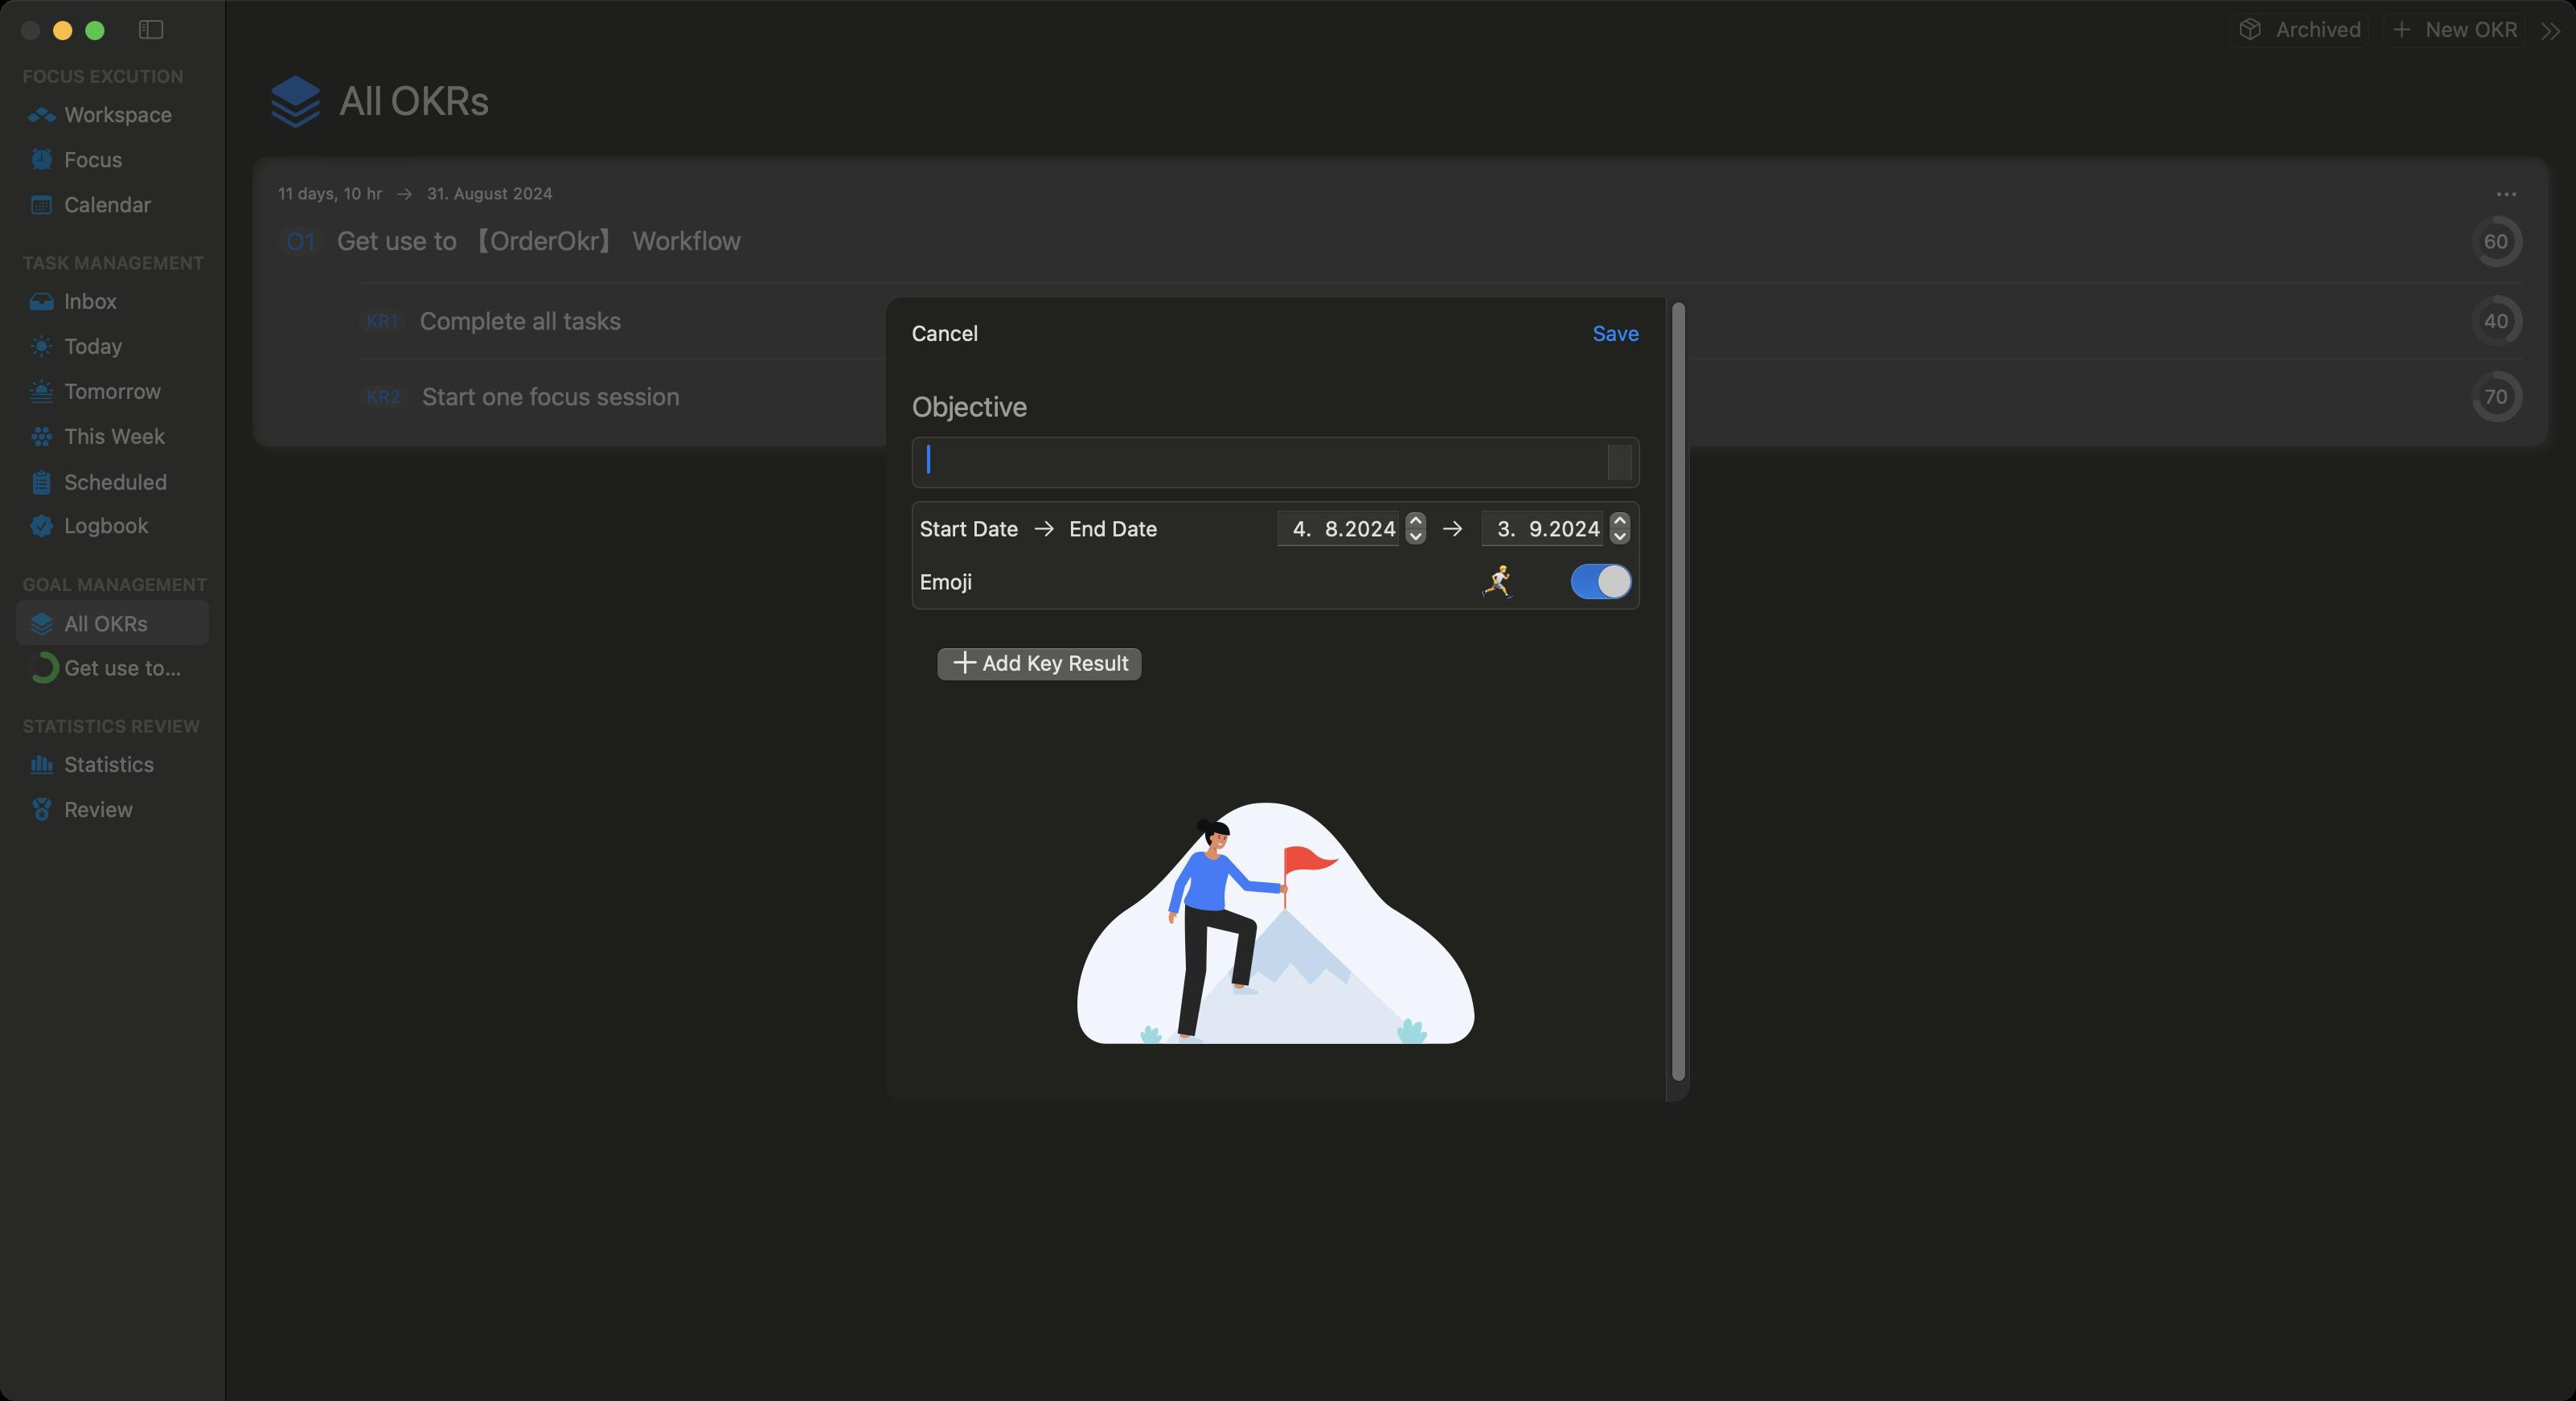
Accessibility tree:
{"name": "OrderOkr", "role": "AXWindow", "description": null, "role_description": "standard window", "value": null, "position": "10.00;122.00", "size": "1602;871", "children": [{"name": null, "role": "AXGroup", "description": null, "role_description": "group", "value": null, "position": "0.00;0.00", "size": "1602;871", "children": [{"name": null, "role": "AXSplitGroup", "description": null, "role_description": "split group", "value": null, "position": "0.00;0.00", "size": "1602;871", "children": [{"name": null, "role": "AXGroup", "description": null, "role_description": "group", "value": null, "position": "0.00;0.00", "size": "140;871", "children": [{"name": null, "role": "AXScrollArea", "description": null, "role_description": "scroll area", "value": null, "position": "0.00;38.00", "size": "140;833", "children": [{"name": null, "role": "AXOutline", "description": "Sidebar", "role_description": "outline", "value": null, "position": "0.00;38.00", "size": "140;833", "children": [{"name": null, "role": "AXRow", "description": null, "role_description": "outline row", "value": null, "position": "0.00;38.00", "size": "140;19", "children": [{"name": null, "role": "AXCell", "description": null, "role_description": "cell", "value": null, "position": "10.00;38.00", "size": "120;19", "children": [{"name": null, "role": "AXGroup", "description": null, "role_description": "group", "value": null, "position": "14.00;38.00", "size": "124;19", "children": [{"name": null, "role": "AXHeading", "description": "FOCUS EXCUTION", "role_description": "heading", "value": null, "position": "14.00;40.50", "size": "100;14", "children": []}]}]}]}, {"name": null, "role": "AXRow", "description": null, "role_description": "outline row", "value": null, "position": "0.00;57.00", "size": "140;28", "children": [{"name": null, "role": "AXCell", "description": null, "role_description": "cell", "value": null, "position": "10.00;57.00", "size": "120;28", "children": [{"name": null, "role": "AXButton", "description": "Workspace", "role_description": "button", "value": null, "position": "17.00;63.00", "size": "90;16", "children": []}]}]}, {"name": null, "role": "AXRow", "description": null, "role_description": "outline row", "value": null, "position": "0.00;85.00", "size": "140;28", "children": [{"name": null, "role": "AXCell", "description": null, "role_description": "cell", "value": null, "position": "10.00;85.00", "size": "120;28", "children": [{"name": null, "role": "AXButton", "description": "Focus", "role_description": "button", "value": null, "position": "20.00;91.04", "size": "56;16", "children": []}]}]}, {"name": null, "role": "AXRow", "description": null, "role_description": "outline row", "value": null, "position": "0.00;113.00", "size": "140;28", "children": [{"name": null, "role": "AXCell", "description": null, "role_description": "cell", "value": null, "position": "10.00;113.00", "size": "120;28", "children": [{"name": null, "role": "AXButton", "description": "Calendar", "role_description": "button", "value": null, "position": "19.50;119.00", "size": "75;16", "children": []}]}]}, {"name": null, "role": "AXRow", "description": null, "role_description": "outline row", "value": null, "position": "0.00;154.00", "size": "140;19", "children": [{"name": null, "role": "AXCell", "description": null, "role_description": "cell", "value": null, "position": "10.00;154.00", "size": "120;19", "children": [{"name": null, "role": "AXGroup", "description": null, "role_description": "group", "value": null, "position": "14.00;154.00", "size": "124;19", "children": [{"name": null, "role": "AXHeading", "description": "TASK MANAGEMENT", "role_description": "heading", "value": null, "position": "14.00;156.50", "size": "114;14", "children": []}]}]}]}, {"name": null, "role": "AXRow", "description": null, "role_description": "outline row", "value": null, "position": "0.00;173.00", "size": "140;28", "children": [{"name": null, "role": "AXCell", "description": null, "role_description": "cell", "value": null, "position": "10.00;173.00", "size": "120;28", "children": [{"name": null, "role": "AXButton", "description": "Inbox", "role_description": "button", "value": null, "position": "18.50;179.00", "size": "54;16", "children": []}]}]}, {"name": null, "role": "AXRow", "description": null, "role_description": "outline row", "value": null, "position": "0.00;201.00", "size": "140;28", "children": [{"name": null, "role": "AXCell", "description": null, "role_description": "cell", "value": null, "position": "10.00;201.00", "size": "120;28", "children": [{"name": null, "role": "AXButton", "description": "Today", "role_description": "button", "value": null, "position": "19.00;206.79", "size": "58;16", "children": []}]}]}, {"name": null, "role": "AXRow", "description": null, "role_description": "outline row", "value": null, "position": "0.00;229.00", "size": "140;28", "children": [{"name": null, "role": "AXCell", "description": null, "role_description": "cell", "value": null, "position": "10.00;229.00", "size": "120;28", "children": [{"name": null, "role": "AXButton", "description": "Tomorrow", "role_description": "button", "value": null, "position": "18.50;234.83", "size": "82;16", "children": []}]}]}, {"name": null, "role": "AXRow", "description": null, "role_description": "outline row", "value": null, "position": "0.00;257.00", "size": "140;28", "children": [{"name": null, "role": "AXCell", "description": null, "role_description": "cell", "value": null, "position": "10.00;257.00", "size": "120;28", "children": [{"name": null, "role": "AXButton", "description": "This Week", "role_description": "button", "value": null, "position": "19.50;263.00", "size": "84;16", "children": []}]}]}, {"name": null, "role": "AXRow", "description": null, "role_description": "outline row", "value": null, "position": "0.00;285.00", "size": "140;28", "children": [{"name": null, "role": "AXCell", "description": null, "role_description": "cell", "value": null, "position": "10.00;285.00", "size": "120;28", "children": [{"name": null, "role": "AXButton", "description": "Scheduled", "role_description": "button", "value": null, "position": "20.50;291.00", "size": "84;16", "children": []}]}]}, {"name": null, "role": "AXRow", "description": null, "role_description": "outline row", "value": null, "position": "0.00;313.00", "size": "140;28", "children": [{"name": null, "role": "AXCell", "description": null, "role_description": "cell", "value": null, "position": "10.00;313.00", "size": "120;28", "children": [{"name": null, "role": "AXButton", "description": "Logbook", "role_description": "button", "value": null, "position": "18.50;318.58", "size": "74;16", "children": []}]}]}, {"name": null, "role": "AXRow", "description": null, "role_description": "outline row", "value": null, "position": "0.00;354.00", "size": "140;19", "children": [{"name": null, "role": "AXCell", "description": null, "role_description": "cell", "value": null, "position": "10.00;354.00", "size": "120;19", "children": [{"name": null, "role": "AXGroup", "description": null, "role_description": "group", "value": null, "position": "14.00;354.00", "size": "124;19", "children": [{"name": null, "role": "AXHeading", "description": "GOAL MANAGEMENT", "role_description": "heading", "value": null, "position": "14.00;356.50", "size": "116;14", "children": []}]}]}]}, {"name": null, "role": "AXRow", "description": null, "role_description": "outline row", "value": null, "position": "0.00;373.00", "size": "140;28", "children": [{"name": null, "role": "AXCell", "description": null, "role_description": "cell", "value": null, "position": "10.00;373.00", "size": "120;28", "children": [{"name": null, "role": "AXButton", "description": "All OKRs", "role_description": "button", "value": null, "position": "18.00;379.33", "size": "74;16", "children": []}]}]}, {"name": null, "role": "AXRow", "description": null, "role_description": "outline row", "value": null, "position": "0.00;401.00", "size": "140;28", "children": [{"name": null, "role": "AXCell", "description": null, "role_description": "cell", "value": null, "position": "10.00;401.00", "size": "120;28", "children": [{"name": null, "role": "AXButton", "description": "Get use to 【OrderOkr】 Workflow", "role_description": "button", "value": null, "position": "17.00;405.00", "size": "96;20", "children": []}]}]}, {"name": null, "role": "AXRow", "description": null, "role_description": "outline row", "value": null, "position": "0.00;442.00", "size": "140;19", "children": [{"name": null, "role": "AXCell", "description": null, "role_description": "cell", "value": null, "position": "10.00;442.00", "size": "120;19", "children": [{"name": null, "role": "AXGroup", "description": null, "role_description": "group", "value": null, "position": "14.00;442.00", "size": "124;19", "children": [{"name": null, "role": "AXHeading", "description": "STATISTICS REVIEW", "role_description": "heading", "value": null, "position": "14.00;444.50", "size": "111;14", "children": []}]}]}]}, {"name": null, "role": "AXRow", "description": null, "role_description": "outline row", "value": null, "position": "0.00;461.00", "size": "140;28", "children": [{"name": null, "role": "AXCell", "description": null, "role_description": "cell", "value": null, "position": "10.00;461.00", "size": "120;28", "children": [{"name": null, "role": "AXButton", "description": "Statistics", "role_description": "button", "value": null, "position": "19.00;467.00", "size": "78;16", "children": []}]}]}, {"name": null, "role": "AXRow", "description": null, "role_description": "outline row", "value": null, "position": "0.00;489.00", "size": "140;28", "children": [{"name": null, "role": "AXCell", "description": null, "role_description": "cell", "value": null, "position": "10.00;489.00", "size": "120;28", "children": [{"name": null, "role": "AXButton", "description": "Review", "role_description": "button", "value": null, "position": "20.00;494.83", "size": "63;16", "children": []}]}]}, {"name": null, "role": "AXColumn", "description": null, "role_description": "column", "value": null, "position": "10.00;38.00", "size": "120;833", "children": []}]}]}]}, {"name": null, "role": "AXSplitter", "description": null, "role_description": "splitter", "value": 140.0, "position": "140.00;38.00", "size": "1;833", "children": []}, {"name": null, "role": "AXGroup", "description": null, "role_description": "group", "value": null, "position": "141.00;0.00", "size": "1461;871", "children": [{"name": null, "role": "AXScrollArea", "description": null, "role_description": "scroll area", "value": null, "position": "141.00;38.00", "size": "1461;833", "children": [{"name": null, "role": "AXTable", "description": null, "role_description": "list", "value": null, "position": "141.00;38.00", "size": "1461;833", "children": [{"name": null, "role": "AXRow", "description": null, "role_description": "table row", "value": null, "position": "141.00;38.00", "size": "1461;48", "children": [{"name": null, "role": "AXCell", "description": null, "role_description": "cell", "value": null, "position": "149.00;38.00", "size": "1444;48", "children": [{"name": null, "role": "AXImage", "description": "Hdr", "role_description": "image", "value": null, "position": "165.50;44.00", "size": "37;36", "children": []}, {"name": null, "role": "AXStaticText", "description": null, "role_description": "text", "value": "All OKRs", "position": "211.00;47.25", "size": "94;29", "children": []}]}]}, {"name": null, "role": "AXRow", "description": null, "role_description": "table row", "value": null, "position": "141.00;85.50", "size": "1461;0", "children": [{"name": null, "role": "AXCell", "description": null, "role_description": "cell", "value": null, "position": "141.00;85.50", "size": "1461;0", "children": [{"name": null, "role": "AXGroup", "description": null, "role_description": "group", "value": null, "position": "149.00;85.50", "size": "1444;0", "children": []}]}]}, {"name": null, "role": "AXRow", "description": null, "role_description": "table row", "value": null, "position": "141.00;85.50", "size": "1461;204", "children": [{"name": null, "role": "AXCell", "description": null, "role_description": "cell", "value": null, "position": "149.00;85.50", "size": "1444;204", "children": [{"name": null, "role": "AXStaticText", "description": null, "role_description": "text", "value": "11 days, 10 hr", "position": "173.00;114.10", "size": "65;13", "children": []}, {"name": null, "role": "AXImage", "description": "Right", "role_description": "image", "value": null, "position": "247.00;117.00", "size": "10;8", "children": []}, {"name": null, "role": "AXStaticText", "description": null, "role_description": "text", "value": "31. August 2024", "position": "265.50;114.10", "size": "79;13", "children": []}, {"name": "More", "role": "AXPopUpButton", "description": null, "role_description": "pop up button", "value": null, "position": "1549.00;113.50", "size": "20;14", "children": []}, {"name": null, "role": "AXStaticText", "description": null, "role_description": "text", "value": "O1", "position": "178.00;140.33", "size": "18;19", "children": []}, {"name": null, "role": "AXStaticText", "description": null, "role_description": "text", "value": "Get use to 【OrderOkr】 Workflow", "position": "209.50;140.33", "size": "252;19", "children": []}, {"name": null, "role": "AXProgressIndicator", "description": "60", "role_description": "progress indicator", "value": 0.6000000238418579, "position": "1537.00;134.00", "size": "32;32", "children": []}, {"name": null, "role": "AXStaticText", "description": null, "role_description": "text", "value": "KR1", "position": "228.00;192.40", "size": "20;14", "children": []}, {"name": null, "role": "AXStaticText", "description": null, "role_description": "text", "value": "Complete all tasks", "position": "261.00;189.90", "size": "126;19", "children": []}, {"name": null, "role": "AXProgressIndicator", "description": "40", "role_description": "progress indicator", "value": 0.4000000059604645, "position": "1537.00;183.50", "size": "32;32", "children": []}, {"name": null, "role": "AXStaticText", "description": null, "role_description": "text", "value": "KR2", "position": "228.00;239.40", "size": "22;14", "children": []}, {"name": null, "role": "AXStaticText", "description": null, "role_description": "text", "value": "Start one focus session", "position": "262.50;236.90", "size": "160;19", "children": []}, {"name": null, "role": "AXProgressIndicator", "description": "70", "role_description": "progress indicator", "value": 0.699999988079071, "position": "1537.00;230.50", "size": "32;32", "children": []}]}]}, {"name": null, "role": "AXColumn", "description": null, "role_description": "column", "value": null, "position": "141.00;38.00", "size": "1461;833", "children": []}]}]}]}]}]}, {"name": null, "role": "AXGroup", "description": null, "role_description": "group", "value": null, "position": "0.00;0.00", "size": "1602;38", "children": []}, {"name": null, "role": "AXToolbar", "description": null, "role_description": "toolbar", "value": null, "position": "0.00;0.00", "size": "1602;38", "children": [{"name": null, "role": "AXButton", "description": "Hide Sidebar", "role_description": "button", "value": null, "position": "76.00;0.00", "size": "36;38", "children": [{"name": null, "role": "AXButton", "description": "Hide Sidebar", "role_description": "button", "value": null, "position": "85.00;8.00", "size": "18;16", "children": []}]}, {"name": null, "role": "AXButton", "description": "Archived", "role_description": "button", "value": null, "position": "1382.00;0.00", "size": "96;38", "children": [{"name": null, "role": "AXButton", "description": "Archived", "role_description": "button", "value": null, "position": "1391.50;9.00", "size": "78;16", "children": []}]}, {"name": null, "role": "AXButton", "description": "New OKR", "role_description": "button", "value": null, "position": "1478.00;0.00", "size": "97;38", "children": [{"name": null, "role": "AXButton", "description": "New OKR", "role_description": "button", "value": null, "position": "1487.00;9.00", "size": "79;16", "children": []}]}, {"name": null, "role": "AXPopUpButton", "description": "more toolbar items", "role_description": "pop up button", "value": null, "position": "1571.00;12.00", "size": "26;14", "children": []}]}, {"name": null, "role": "AXButton", "description": null, "role_description": "close button", "value": null, "position": "12.00;11.00", "size": "14;16", "children": []}, {"name": null, "role": "AXButton", "description": null, "role_description": "zoom button", "value": null, "position": "52.00;11.00", "size": "14;16", "children": [{"name": null, "role": "AXGroup", "description": null, "role_description": "group", "value": null, "position": "52.00;11.00", "size": "14;16", "children": [{"name": null, "role": "AXGroup", "description": null, "role_description": "group", "value": null, "position": "52.00;11.00", "size": "14;16", "children": []}]}]}, {"name": null, "role": "AXButton", "description": null, "role_description": "minimize button", "value": null, "position": "32.00;11.00", "size": "14;16", "children": []}, {"name": null, "role": "AXSheet", "description": null, "role_description": "sheet", "value": null, "position": "551.00;185.00", "size": "500;500", "children": [{"name": null, "role": "AXGroup", "description": null, "role_description": "group", "value": null, "position": "551.00;185.00", "size": "500;500", "children": [{"name": null, "role": "AXScrollArea", "description": null, "role_description": "scroll area", "value": null, "position": "551.00;185.00", "size": "500;500", "children": [{"name": null, "role": "AXTable", "description": null, "role_description": "list", "value": null, "position": "551.00;185.00", "size": "500;500", "children": [{"name": null, "role": "AXRow", "description": null, "role_description": "table row", "value": null, "position": "551.00;195.00", "size": "485;24", "children": [{"name": null, "role": "AXCell", "description": null, "role_description": "cell", "value": null, "position": "567.00;195.00", "size": "453;24", "children": [{"name": null, "role": "AXButton", "description": "Cancel", "role_description": "button", "value": null, "position": "567.00;199.00", "size": "42;16", "children": []}, {"name": null, "role": "AXButton", "description": "Save", "role_description": "button", "value": null, "position": "990.50;199.00", "size": "30;16", "children": []}]}]}, {"name": null, "role": "AXRow", "description": null, "role_description": "table row", "value": null, "position": "551.00;239.00", "size": "485;28", "children": [{"name": null, "role": "AXCell", "description": null, "role_description": "cell", "value": null, "position": "551.00;239.00", "size": "485;28", "children": [{"name": null, "role": "AXGroup", "description": null, "role_description": "group", "value": null, "position": "567.00;239.00", "size": "453;28", "children": [{"name": null, "role": "AXHeading", "description": "Objective", "role_description": "heading", "value": null, "position": "567.00;243.00", "size": "72;20", "children": []}]}]}]}, {"name": null, "role": "AXRow", "description": null, "role_description": "table row", "value": null, "position": "551.00;267.50", "size": "485;40", "children": [{"name": null, "role": "AXCell", "description": null, "role_description": "cell", "value": null, "position": "567.00;267.50", "size": "453;40", "children": [{"name": null, "role": "AXGroup", "description": null, "role_description": "group", "value": null, "position": "567.00;271.50", "size": "453;32", "children": [{"name": null, "role": "AXScrollArea", "description": null, "role_description": "scroll area", "value": null, "position": "572.00;276.50", "size": "443;22", "children": [{"name": null, "role": "AXTextArea", "description": null, "role_description": "text entry area", "value": "", "position": "572.00;276.50", "size": "428;22", "children": []}, {"name": null, "role": "AXScrollBar", "description": null, "role_description": "scroll bar", "value": 0.0, "position": "1000.00;276.50", "size": "15;22", "children": []}]}]}]}]}, {"name": null, "role": "AXRow", "description": null, "role_description": "table row", "value": null, "position": "551.00;307.50", "size": "485;76", "children": [{"name": null, "role": "AXCell", "description": null, "role_description": "cell", "value": null, "position": "567.00;307.50", "size": "453;76", "children": [{"name": null, "role": "AXGroup", "description": null, "role_description": "group", "value": null, "position": "567.00;311.50", "size": "453;68", "children": [{"name": null, "role": "AXStaticText", "description": null, "role_description": "text", "value": "Start Date", "position": "572.00;320.67", "size": "62;16", "children": []}, {"name": null, "role": "AXImage", "description": "Right", "role_description": "image", "value": null, "position": "643.50;323.50", "size": "12;10", "children": []}, {"name": null, "role": "AXStaticText", "description": null, "role_description": "text", "value": "End Date", "position": "665.00;320.67", "size": "56;16", "children": []}, {"name": null, "role": "AXDateTimeArea", "description": "", "role_description": "date time area", "value": "2024-08-04 11:41:10 +0000", "position": "793.50;316.50", "size": "94;24", "children": []}, {"name": null, "role": "AXImage", "description": "Right", "role_description": "image", "value": null, "position": "897.50;323.50", "size": "12;10", "children": []}, {"name": null, "role": "AXDateTimeArea", "description": "", "role_description": "date time area", "value": "2024-09-03 11:41:10 +0000", "position": "920.50;316.50", "size": "94;24", "children": []}, {"name": null, "role": "AXStaticText", "description": null, "role_description": "text", "value": "Emoji", "position": "572.00;353.33", "size": "33;16", "children": []}, {"name": null, "role": "AXButton", "description": "🏃", "role_description": "button", "value": null, "position": "918.00;348.50", "size": "26;26", "children": []}, {"name": null, "role": "AXCheckBox", "description": null, "role_description": "switch", "value": 1, "position": "977.00;350.50", "size": "38;22", "children": []}]}]}]}, {"name": null, "role": "AXRow", "description": null, "role_description": "table row", "value": null, "position": "551.00;383.00", "size": "485;60", "children": [{"name": null, "role": "AXCell", "description": null, "role_description": "cell", "value": null, "position": "567.00;383.00", "size": "453;60", "children": [{"name": null, "role": "AXButton", "description": "Add Key Result", "role_description": "button", "value": null, "position": "567.00;387.00", "size": "160;52", "children": []}]}]}, {"name": null, "role": "AXRow", "description": null, "role_description": "table row", "value": null, "position": "551.00;463.00", "size": "485;0", "children": [{"name": null, "role": "AXCell", "description": null, "role_description": "cell", "value": null, "position": "551.00;463.00", "size": "485;0", "children": [{"name": null, "role": "AXGroup", "description": null, "role_description": "group", "value": null, "position": "567.00;463.00", "size": "453;0", "children": []}]}]}, {"name": null, "role": "AXRow", "description": null, "role_description": "table row", "value": null, "position": "551.00;463.00", "size": "485;222", "children": [{"name": null, "role": "AXCell", "description": null, "role_description": "cell", "value": null, "position": "567.00;463.00", "size": "453;222", "children": [{"name": null, "role": "AXImage", "description": "Milestone", "role_description": "image", "value": null, "position": "670.00;499.00", "size": "247;150", "children": []}]}]}, {"name": null, "role": "AXColumn", "description": null, "role_description": "column", "value": null, "position": "561.00;185.00", "size": "465;510", "children": []}]}, {"name": null, "role": "AXScrollBar", "description": null, "role_description": "scroll bar", "value": 0.0, "position": "1036.00;185.00", "size": "15;500", "children": [{"name": null, "role": "AXValueIndicator", "description": null, "role_description": "value indicator", "value": 0.0, "position": "1036.00;187.00", "size": "15;486", "children": []}, {"name": null, "role": "AXButton", "description": null, "role_description": "increment arrow button", "value": null, "position": "1036.00;185.00", "size": "0;0", "children": []}, {"name": null, "role": "AXButton", "description": null, "role_description": "decrement arrow button", "value": null, "position": "1036.00;185.00", "size": "0;0", "children": []}, {"name": null, "role": "AXButton", "description": null, "role_description": "increment page button", "value": null, "position": "1036.00;673.50", "size": "15;12", "children": []}, {"name": null, "role": "AXButton", "description": null, "role_description": "decrement page button", "value": null, "position": "1036.00;185.00", "size": "15;2", "children": []}]}]}]}]}]}